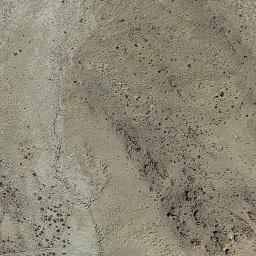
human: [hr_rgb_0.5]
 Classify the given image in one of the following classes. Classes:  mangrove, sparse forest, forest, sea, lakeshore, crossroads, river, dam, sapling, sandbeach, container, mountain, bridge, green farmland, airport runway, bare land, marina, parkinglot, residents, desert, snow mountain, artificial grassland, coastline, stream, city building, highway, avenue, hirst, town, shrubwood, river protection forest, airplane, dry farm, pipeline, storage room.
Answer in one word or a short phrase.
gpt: bare land